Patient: sex M, age 76
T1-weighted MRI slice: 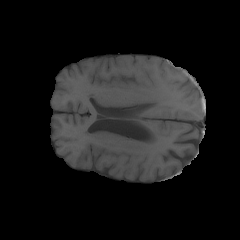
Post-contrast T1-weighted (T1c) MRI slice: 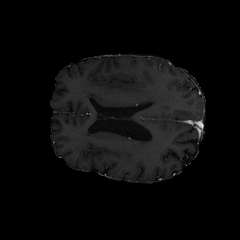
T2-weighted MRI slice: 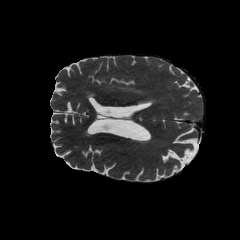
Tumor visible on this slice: yes
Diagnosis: Glioblastoma, IDH-wildtype
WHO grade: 4